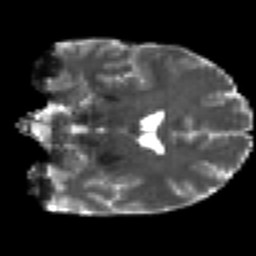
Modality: T2w
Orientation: coronal
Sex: male
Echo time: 0.114 s